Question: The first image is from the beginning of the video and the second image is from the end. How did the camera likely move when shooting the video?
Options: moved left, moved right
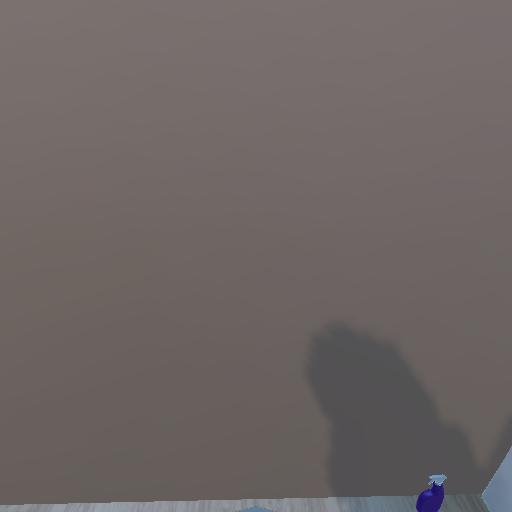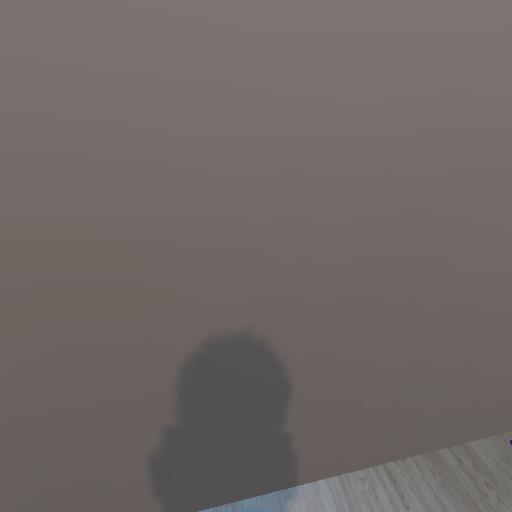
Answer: moved left